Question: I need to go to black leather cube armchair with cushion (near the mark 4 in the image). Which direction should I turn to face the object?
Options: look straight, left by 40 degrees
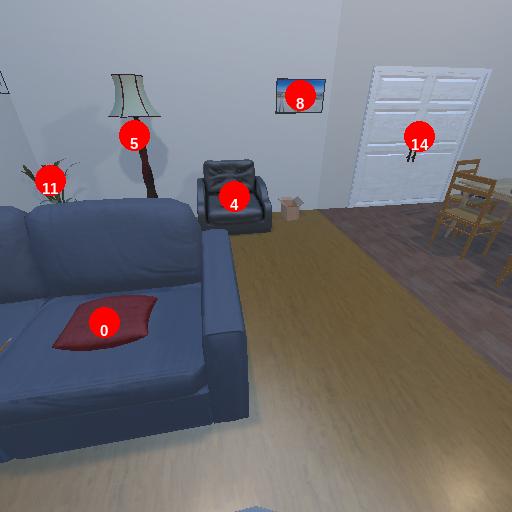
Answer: look straight